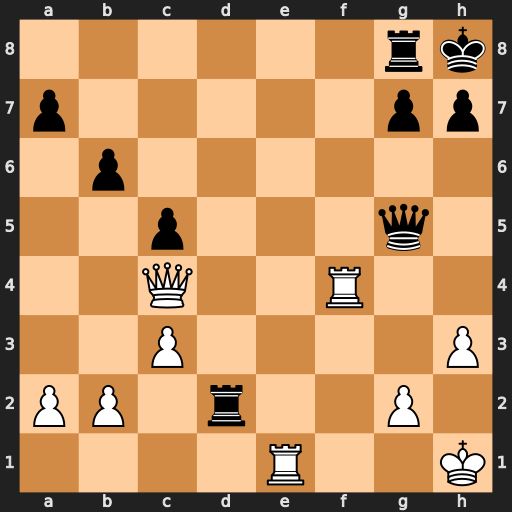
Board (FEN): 6rk/p5pp/1p6/2p3q1/2Q2R2/2P4P/PP1r2P1/4R2K
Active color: w
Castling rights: -
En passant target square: -
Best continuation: Qxg8+ Kxg8 Re8#